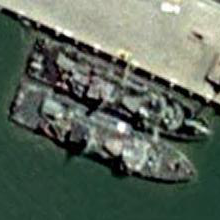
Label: destroyer